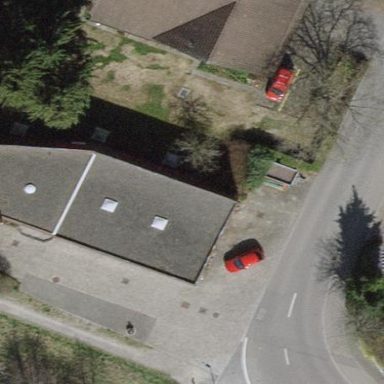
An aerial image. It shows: Building with flat roof.